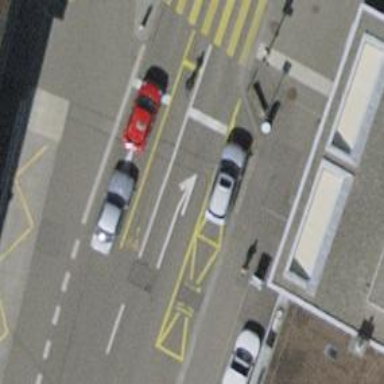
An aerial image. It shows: Taxi stand.